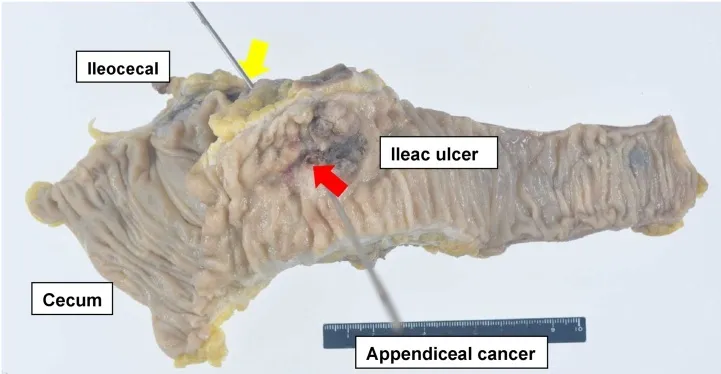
Resected specimen revealed a fistula between the appendiceal orifice and ileac ulcer. (yellow arrow, appendiceal orifice; red arrow: ileac ulcer).
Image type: pathology (h&e)